Question: When running pytest with 'python -m pytest --cov=. --cov-report html:coverage'
After the coverage report is generated my tests show up in the code coverage report as being 100% covered as shown below

I've attempted to move tests into its own folder, but still yields the same results
The actual unit tests should not show up in the coverage report and are skewing my coverage amount. It should only show coverage for the actual program.
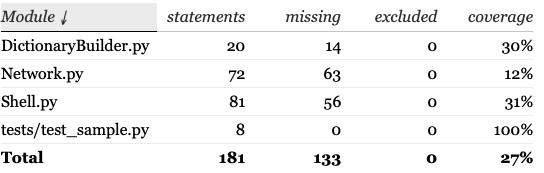
Answer: As mentioned in this <URL>, creating a '.coveragerc' and adding
'''
[run]
omit =
*/test*
'''
solves this issue.